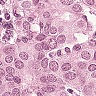
Metastatic tissue present: yes